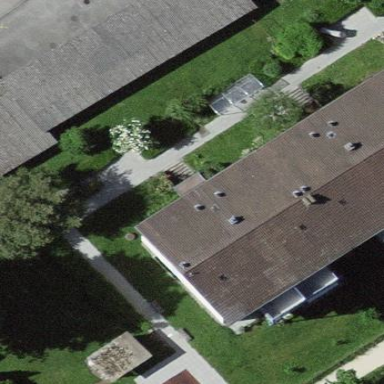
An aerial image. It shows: Residential building with gabled roof.